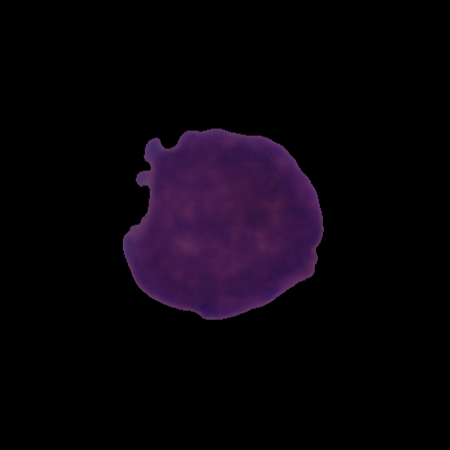
Label: cancer